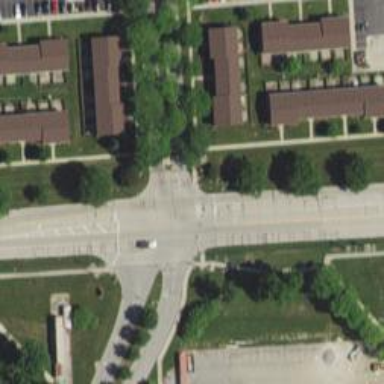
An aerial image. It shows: Secondary road with separate sidewalks.